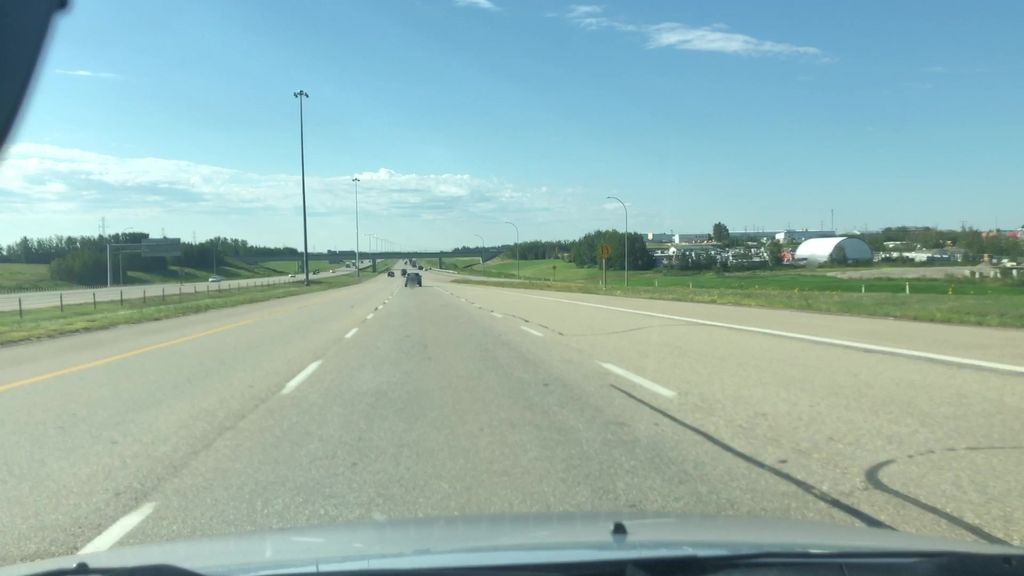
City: edmonton